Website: walmart
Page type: customer-info-address
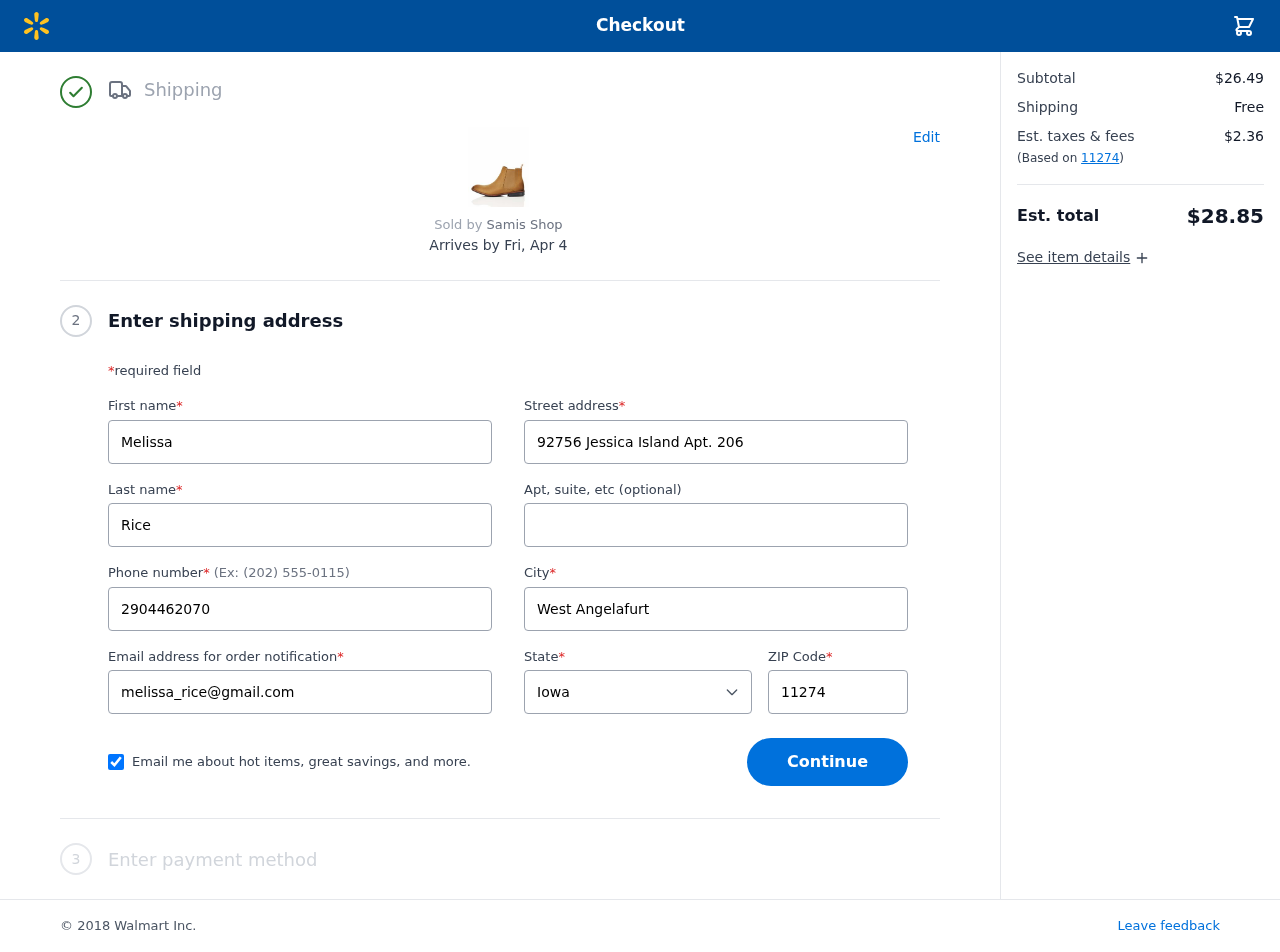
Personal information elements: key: PII_CITY
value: West Angelafurt
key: PII_EMAIL
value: melissa_rice@gmail.com
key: PII_FIRSTNAME
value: Melissa
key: PII_LASTNAME
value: Rice
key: PII_PHONE
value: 2904462070
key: PII_POSTCODE
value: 11274
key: PII_STATE
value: Iowa
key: PII_STREET
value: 92756 Jessica Island Apt. 206
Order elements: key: ORDER_DELIVERY_DATE
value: Fri, Apr 4
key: ORDER_SUBTOTAL
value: $26.49
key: ORDER_SHIPPING_COST
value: Free
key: ORDER_TAX
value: $2.36
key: ORDER_TOTAL
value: $28.85